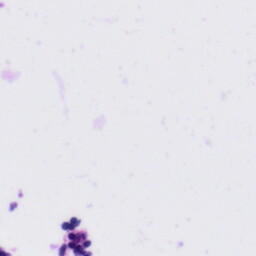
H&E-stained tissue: Tonsil